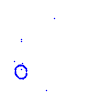
Particle: kaon